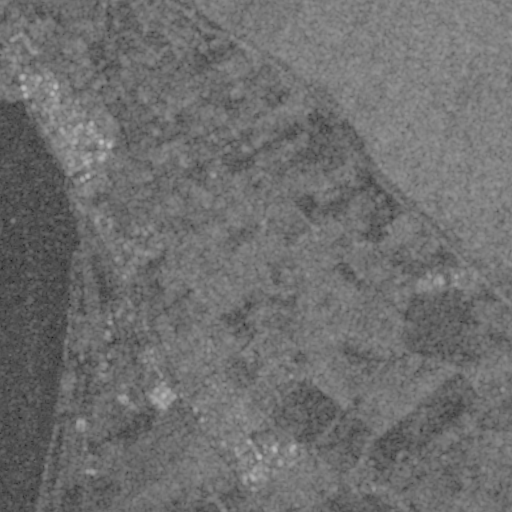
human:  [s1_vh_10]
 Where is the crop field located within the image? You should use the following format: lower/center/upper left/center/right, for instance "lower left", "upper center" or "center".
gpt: The crop field is located in the upper center of the image.
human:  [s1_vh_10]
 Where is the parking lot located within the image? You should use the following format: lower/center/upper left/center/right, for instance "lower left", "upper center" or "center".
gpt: The parking lot is located in the upper center of the image.
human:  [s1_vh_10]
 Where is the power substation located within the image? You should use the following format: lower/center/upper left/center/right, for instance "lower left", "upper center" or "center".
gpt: The power substation is located in the center right of the image.
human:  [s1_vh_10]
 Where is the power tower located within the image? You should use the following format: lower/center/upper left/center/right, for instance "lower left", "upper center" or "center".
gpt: The power tower is located in the lower right of the image.
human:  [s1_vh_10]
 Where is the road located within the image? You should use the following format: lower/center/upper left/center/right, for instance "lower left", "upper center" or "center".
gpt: There is no road in the image.

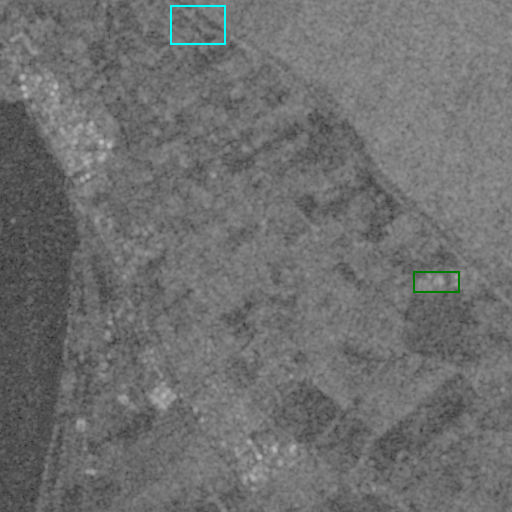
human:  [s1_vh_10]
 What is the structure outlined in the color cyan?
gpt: The structure outlined in cyan is a crop field.
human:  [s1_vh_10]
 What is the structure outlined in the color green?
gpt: The structure outlined in green is a power substation.
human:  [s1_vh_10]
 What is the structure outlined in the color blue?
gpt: There is no blue outline.